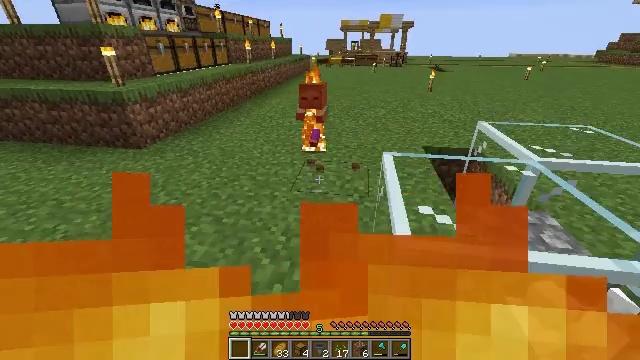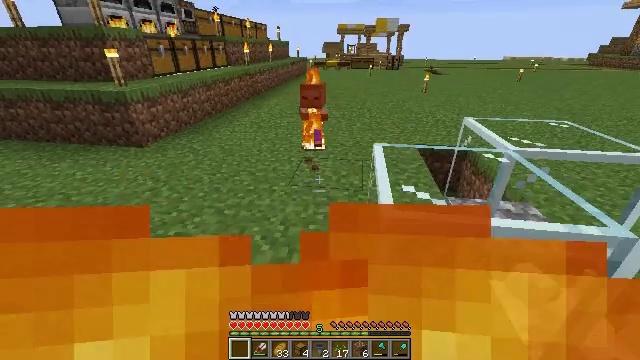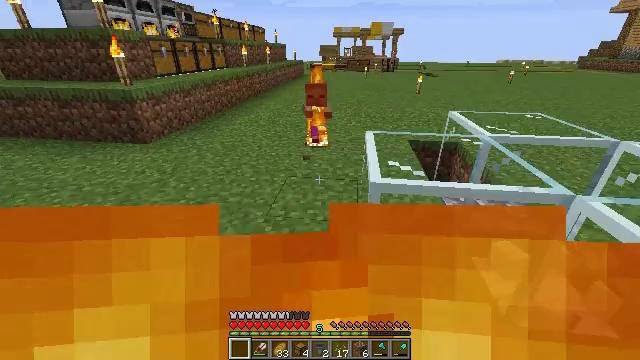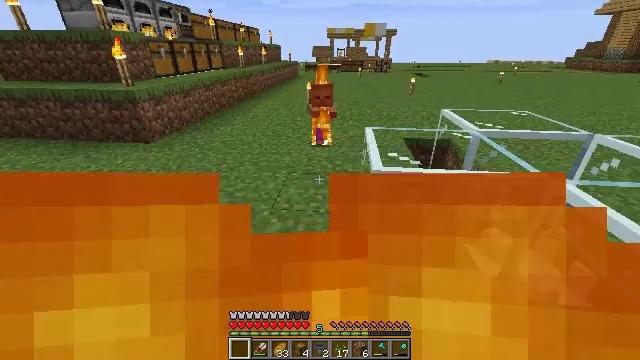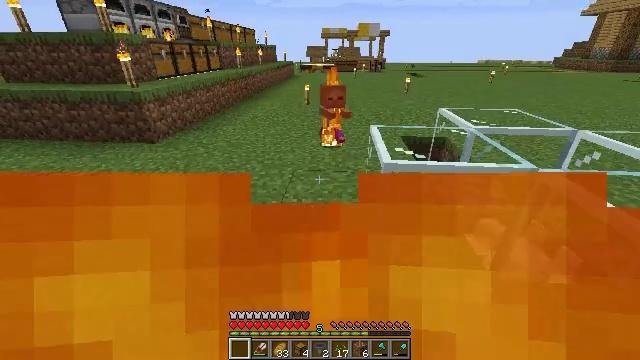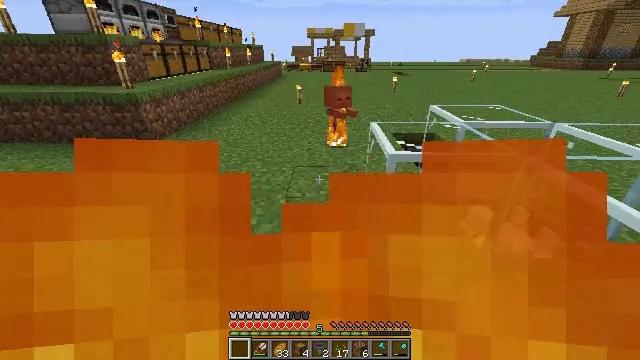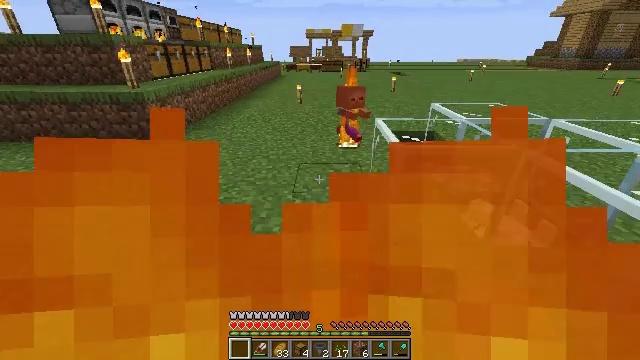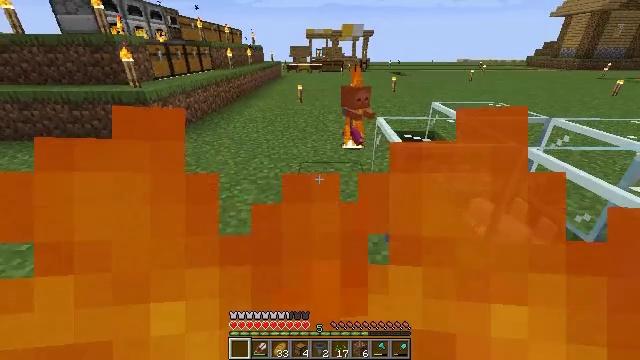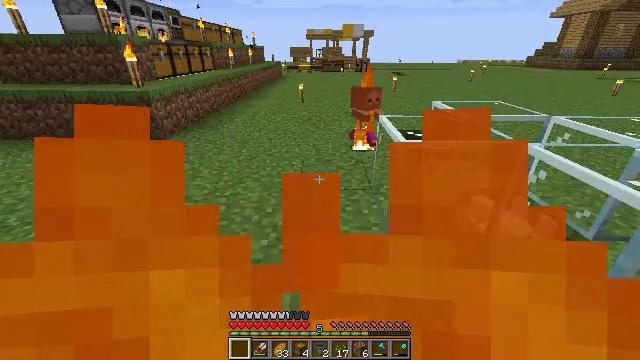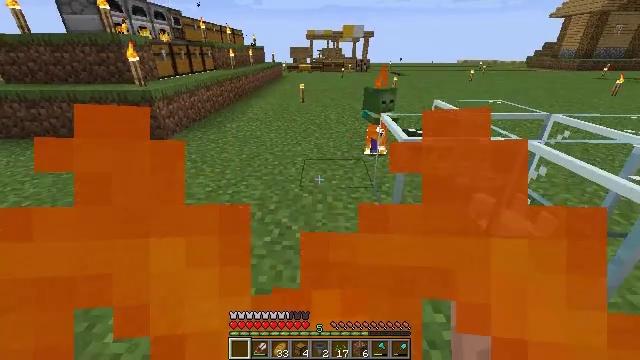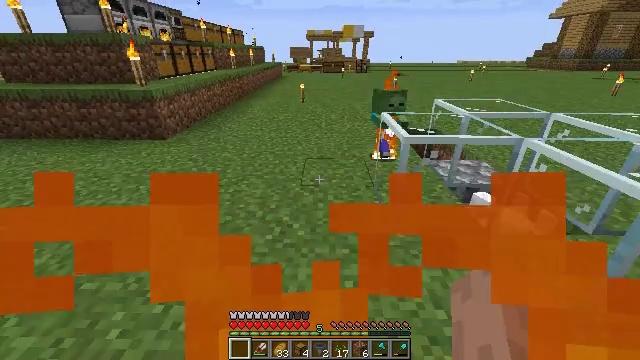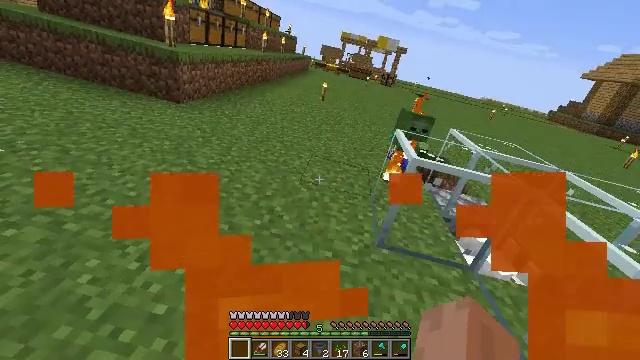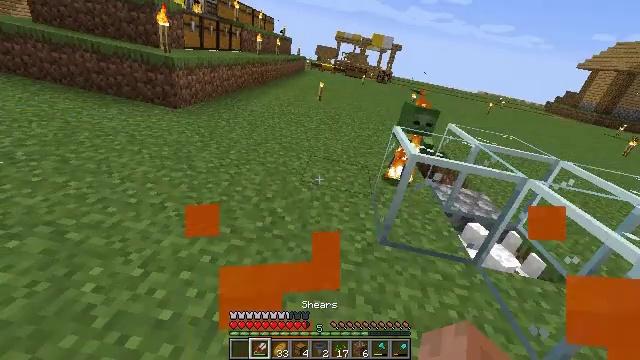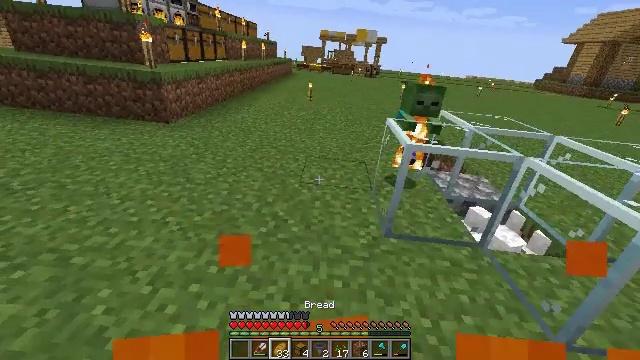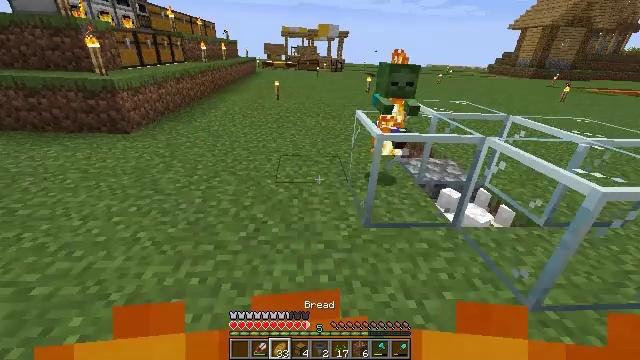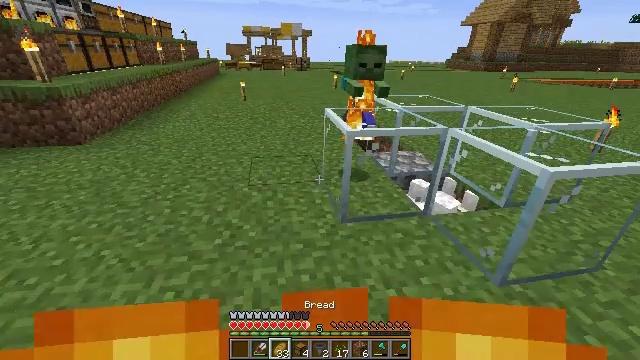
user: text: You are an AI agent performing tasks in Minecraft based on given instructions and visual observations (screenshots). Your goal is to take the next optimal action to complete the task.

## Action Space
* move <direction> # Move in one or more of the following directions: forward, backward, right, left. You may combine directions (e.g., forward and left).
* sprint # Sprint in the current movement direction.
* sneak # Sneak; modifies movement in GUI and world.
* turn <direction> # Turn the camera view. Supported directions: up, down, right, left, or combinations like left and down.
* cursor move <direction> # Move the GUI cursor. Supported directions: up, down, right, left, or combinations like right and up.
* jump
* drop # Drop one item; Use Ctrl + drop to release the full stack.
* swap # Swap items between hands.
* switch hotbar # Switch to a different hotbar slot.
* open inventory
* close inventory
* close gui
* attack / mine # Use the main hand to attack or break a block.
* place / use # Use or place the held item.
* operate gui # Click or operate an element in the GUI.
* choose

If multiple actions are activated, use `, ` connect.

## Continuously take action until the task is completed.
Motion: motion action
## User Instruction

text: Kill mobs.
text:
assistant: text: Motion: move back
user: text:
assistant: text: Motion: move back and move left
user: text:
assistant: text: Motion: move back and move left, turn right
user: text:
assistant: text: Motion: move back and move left, turn right
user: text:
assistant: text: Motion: move back and move left, turn right
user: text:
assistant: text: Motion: no_op
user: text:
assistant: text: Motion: no_op
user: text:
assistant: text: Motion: no_op
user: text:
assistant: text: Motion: no_op
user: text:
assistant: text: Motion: no_op
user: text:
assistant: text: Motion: no_op
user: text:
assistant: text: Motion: no_op
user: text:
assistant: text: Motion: no_op
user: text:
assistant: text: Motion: turn right
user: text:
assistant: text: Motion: turn right
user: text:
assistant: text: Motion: no_op
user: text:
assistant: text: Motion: no_op
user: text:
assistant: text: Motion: no_op
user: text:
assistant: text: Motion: no_op
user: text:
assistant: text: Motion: no_op
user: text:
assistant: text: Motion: no_op
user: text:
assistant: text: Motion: no_op
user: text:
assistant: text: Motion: no_op
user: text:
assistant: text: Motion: no_op
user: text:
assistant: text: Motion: no_op
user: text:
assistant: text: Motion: no_op
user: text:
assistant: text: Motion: no_op
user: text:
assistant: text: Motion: no_op
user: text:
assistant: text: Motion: no_op
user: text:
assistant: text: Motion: no_op